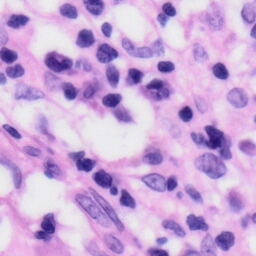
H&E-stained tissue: Skin